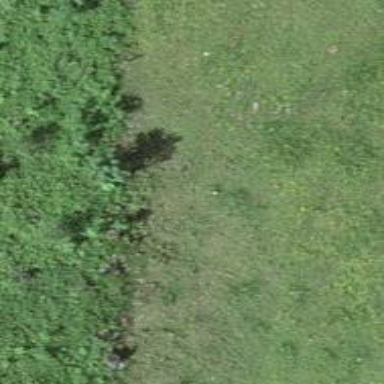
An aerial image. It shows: Grassy path.